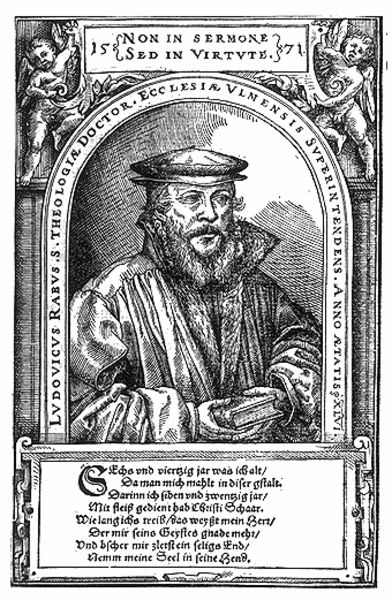
Titel: Bildnis des Jakob Rabus
Künstler: Jakob Lederlein
Institution: (Seriendruck)
Schlagwörter: hand, mann, weiß, fenster, hut, licht, nase, schwarz, säule, zeichnung, blick, bart, kappe, mütze, augen, band, falten, kragen, pelz, rahmen, ärmel, hände, portrait, porträt, gewand, haare, mantel, kaufmann, blatt, renaissance, oval, engel, fell, holzschnitt, schrift, bogen, graphik, rundbogen, papst, inschrift, verzierung, deutsch, buch, druck, radierung, stich, titel, seite, linolium, text, beschriftung, pelzkragen, halbprofil, antik, mittelalter, gedicht, luther, putten, kupferstich, fraktur, doktor, latein, schriftband, thesen, reformator, ludovicus, doctor, dreiviertel ansicht, non, bpogen, grafih, rabus, sermone, virtute, sed, schrifgt, ulmensis